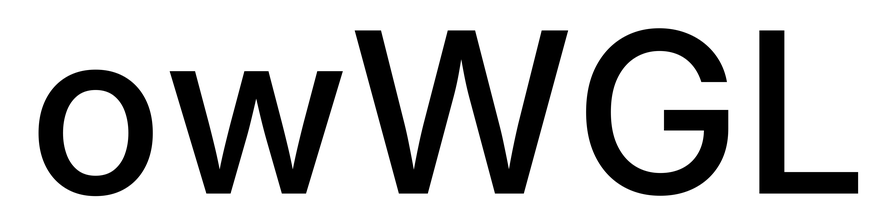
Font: Inter_Medium